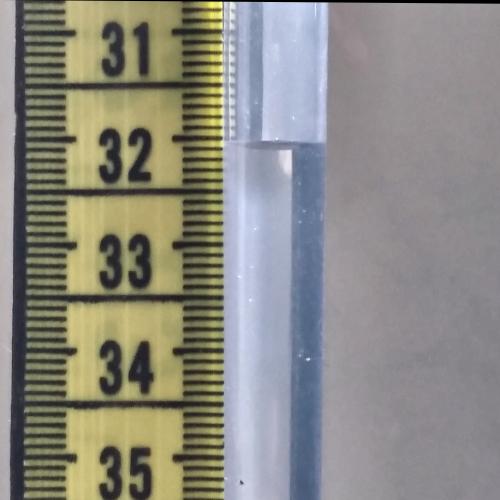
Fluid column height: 32.0 cm